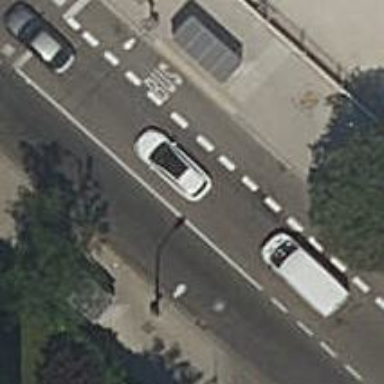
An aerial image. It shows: Public transport stop position.